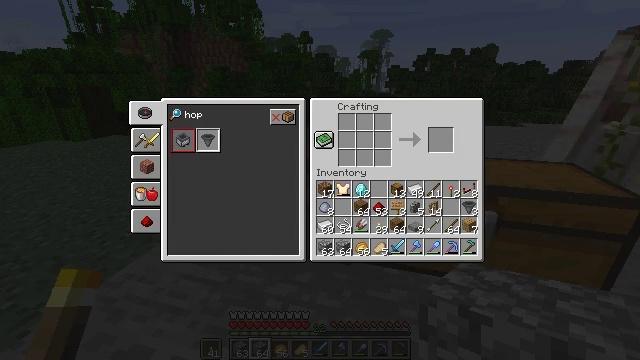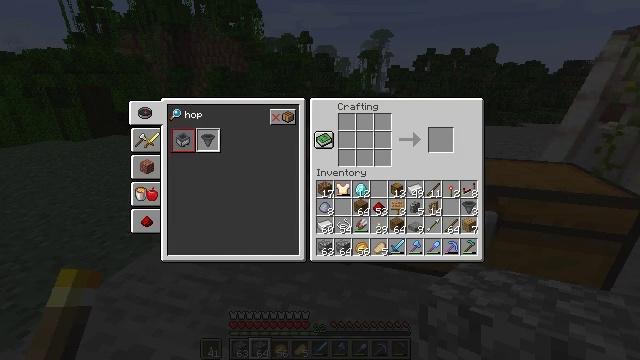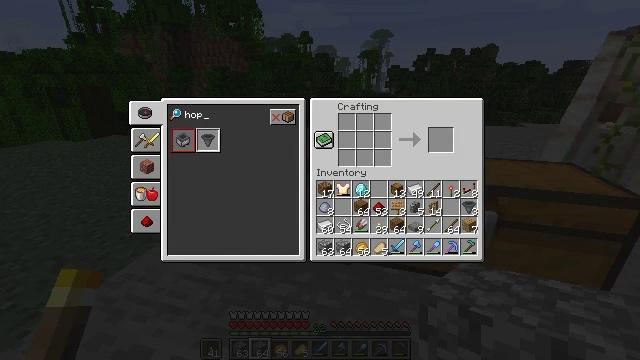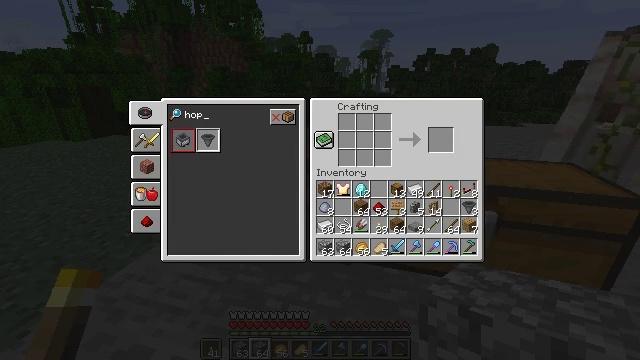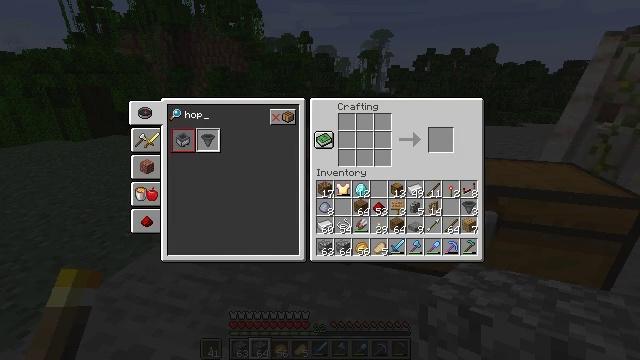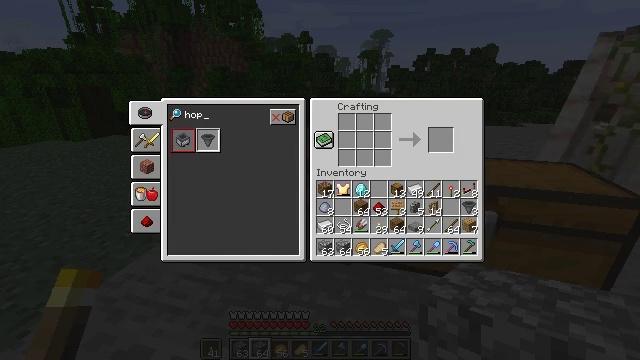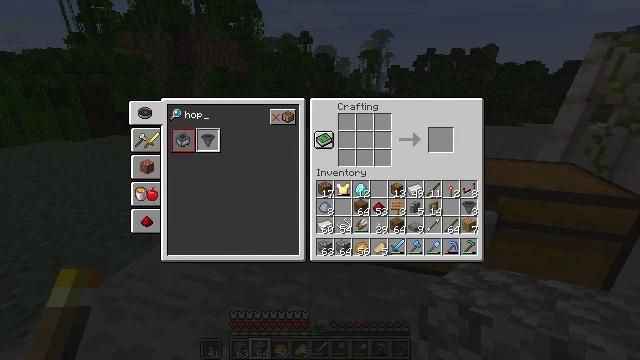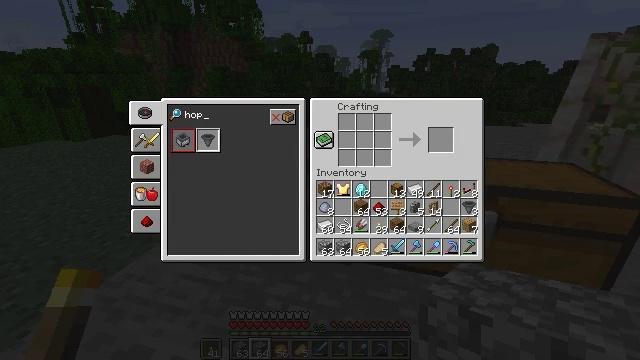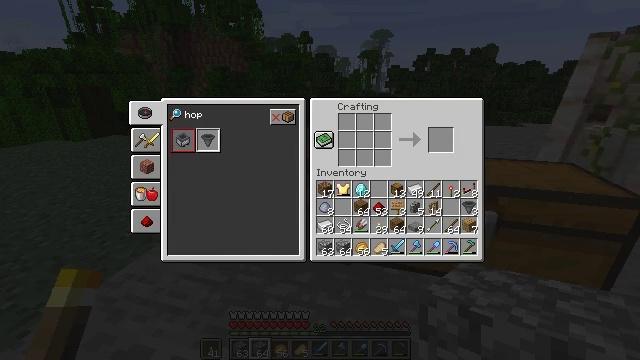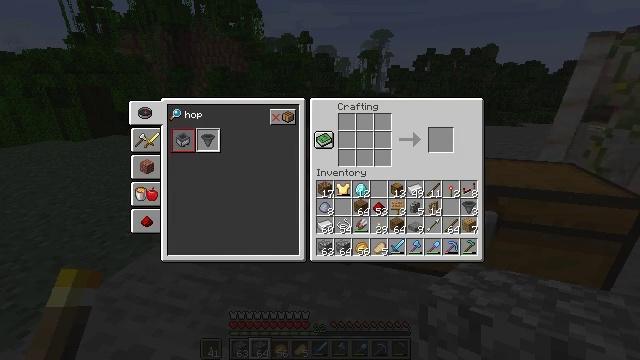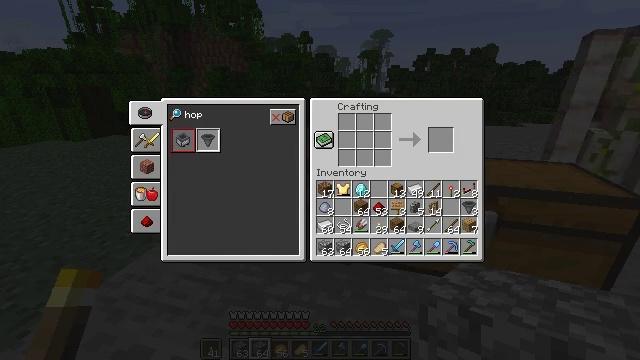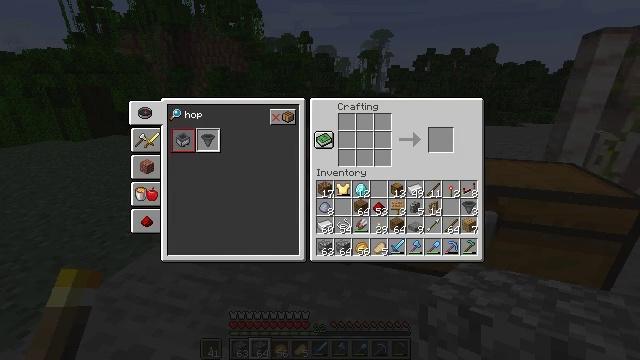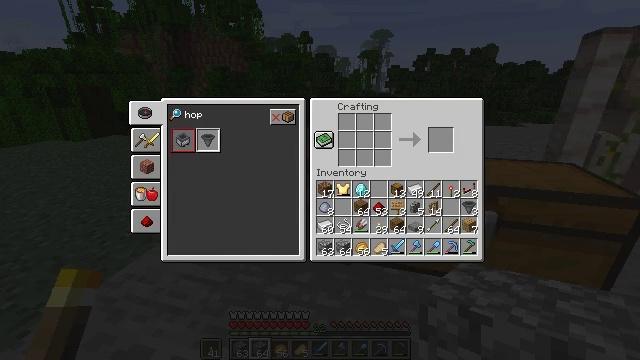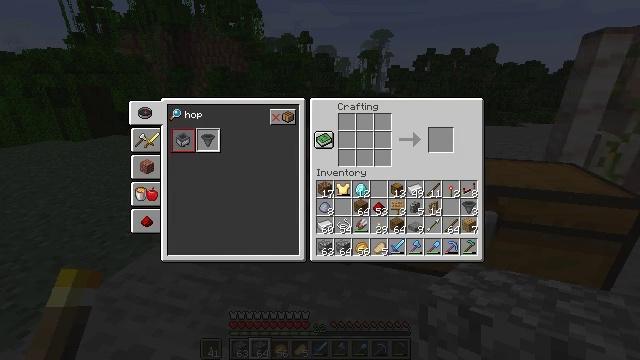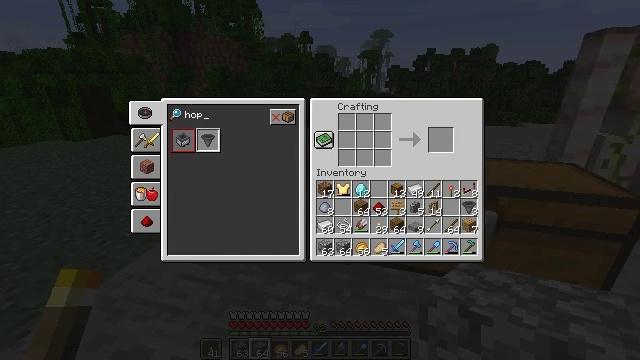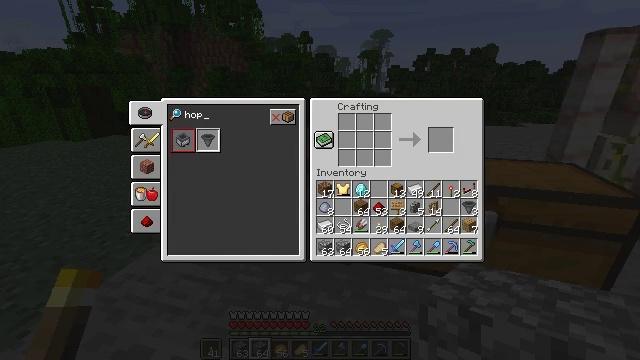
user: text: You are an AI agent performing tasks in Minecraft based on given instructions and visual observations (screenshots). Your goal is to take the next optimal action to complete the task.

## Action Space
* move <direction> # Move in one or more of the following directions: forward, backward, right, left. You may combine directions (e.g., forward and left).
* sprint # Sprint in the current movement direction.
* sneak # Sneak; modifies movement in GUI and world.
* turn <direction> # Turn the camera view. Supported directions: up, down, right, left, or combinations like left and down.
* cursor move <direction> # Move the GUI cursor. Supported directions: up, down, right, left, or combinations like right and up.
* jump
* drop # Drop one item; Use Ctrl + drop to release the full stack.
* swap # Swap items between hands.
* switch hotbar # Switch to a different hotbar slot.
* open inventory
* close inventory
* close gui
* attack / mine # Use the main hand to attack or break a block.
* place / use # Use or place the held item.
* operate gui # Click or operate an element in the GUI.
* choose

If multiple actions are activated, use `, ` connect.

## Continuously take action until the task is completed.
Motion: motion action
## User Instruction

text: Use a crafting table to make an iron trapdoor.
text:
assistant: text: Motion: no_op
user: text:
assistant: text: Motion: no_op
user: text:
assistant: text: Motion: no_op
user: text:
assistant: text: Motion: no_op
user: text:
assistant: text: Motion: no_op
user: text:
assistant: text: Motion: no_op
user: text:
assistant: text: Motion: no_op
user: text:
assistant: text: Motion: no_op
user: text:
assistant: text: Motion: no_op
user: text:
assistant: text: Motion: no_op
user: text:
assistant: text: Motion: no_op
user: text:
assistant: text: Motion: no_op
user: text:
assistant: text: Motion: no_op
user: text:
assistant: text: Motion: no_op
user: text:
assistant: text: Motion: no_op
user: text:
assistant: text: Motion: no_op
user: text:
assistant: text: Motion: no_op
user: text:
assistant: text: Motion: no_op
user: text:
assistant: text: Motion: no_op
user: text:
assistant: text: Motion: no_op
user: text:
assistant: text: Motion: no_op
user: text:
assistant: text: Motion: no_op
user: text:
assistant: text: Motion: no_op
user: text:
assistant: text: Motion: no_op
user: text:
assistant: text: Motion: no_op
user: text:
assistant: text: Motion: no_op
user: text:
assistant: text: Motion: no_op
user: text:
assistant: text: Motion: no_op
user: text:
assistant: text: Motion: no_op
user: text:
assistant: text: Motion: no_op